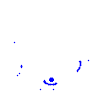
Particle: electron